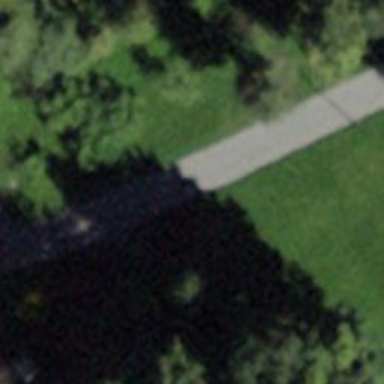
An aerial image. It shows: Brown bench in the vicinity.